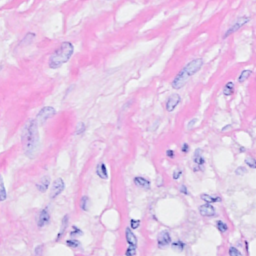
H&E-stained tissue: Breast